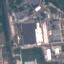
Label: Industrial